Interaction volume radius: 10 \u00c5
Interaction volume height: 10 \u00c5
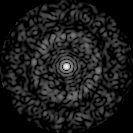
Disorder parameter: 0.8512